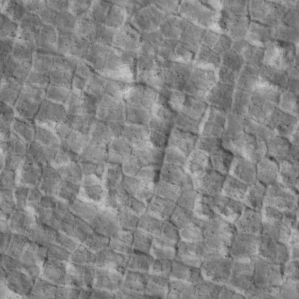
Label: non_frost